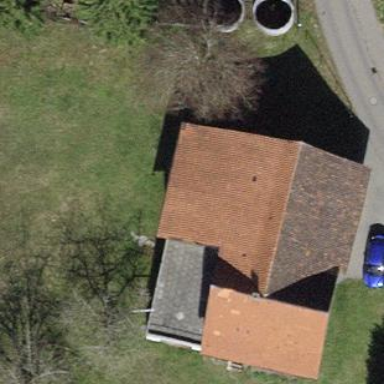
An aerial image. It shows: Farm building.